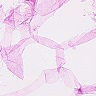
Metastatic tissue present: no